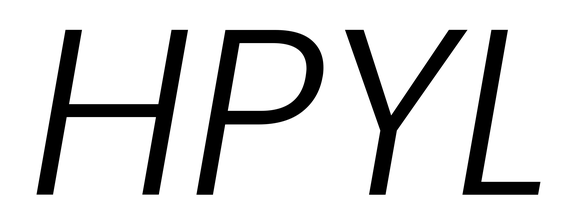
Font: Poppins-LightItalic